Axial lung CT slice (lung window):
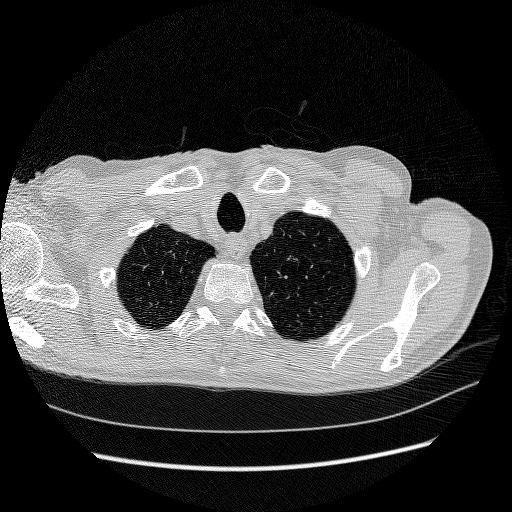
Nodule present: no